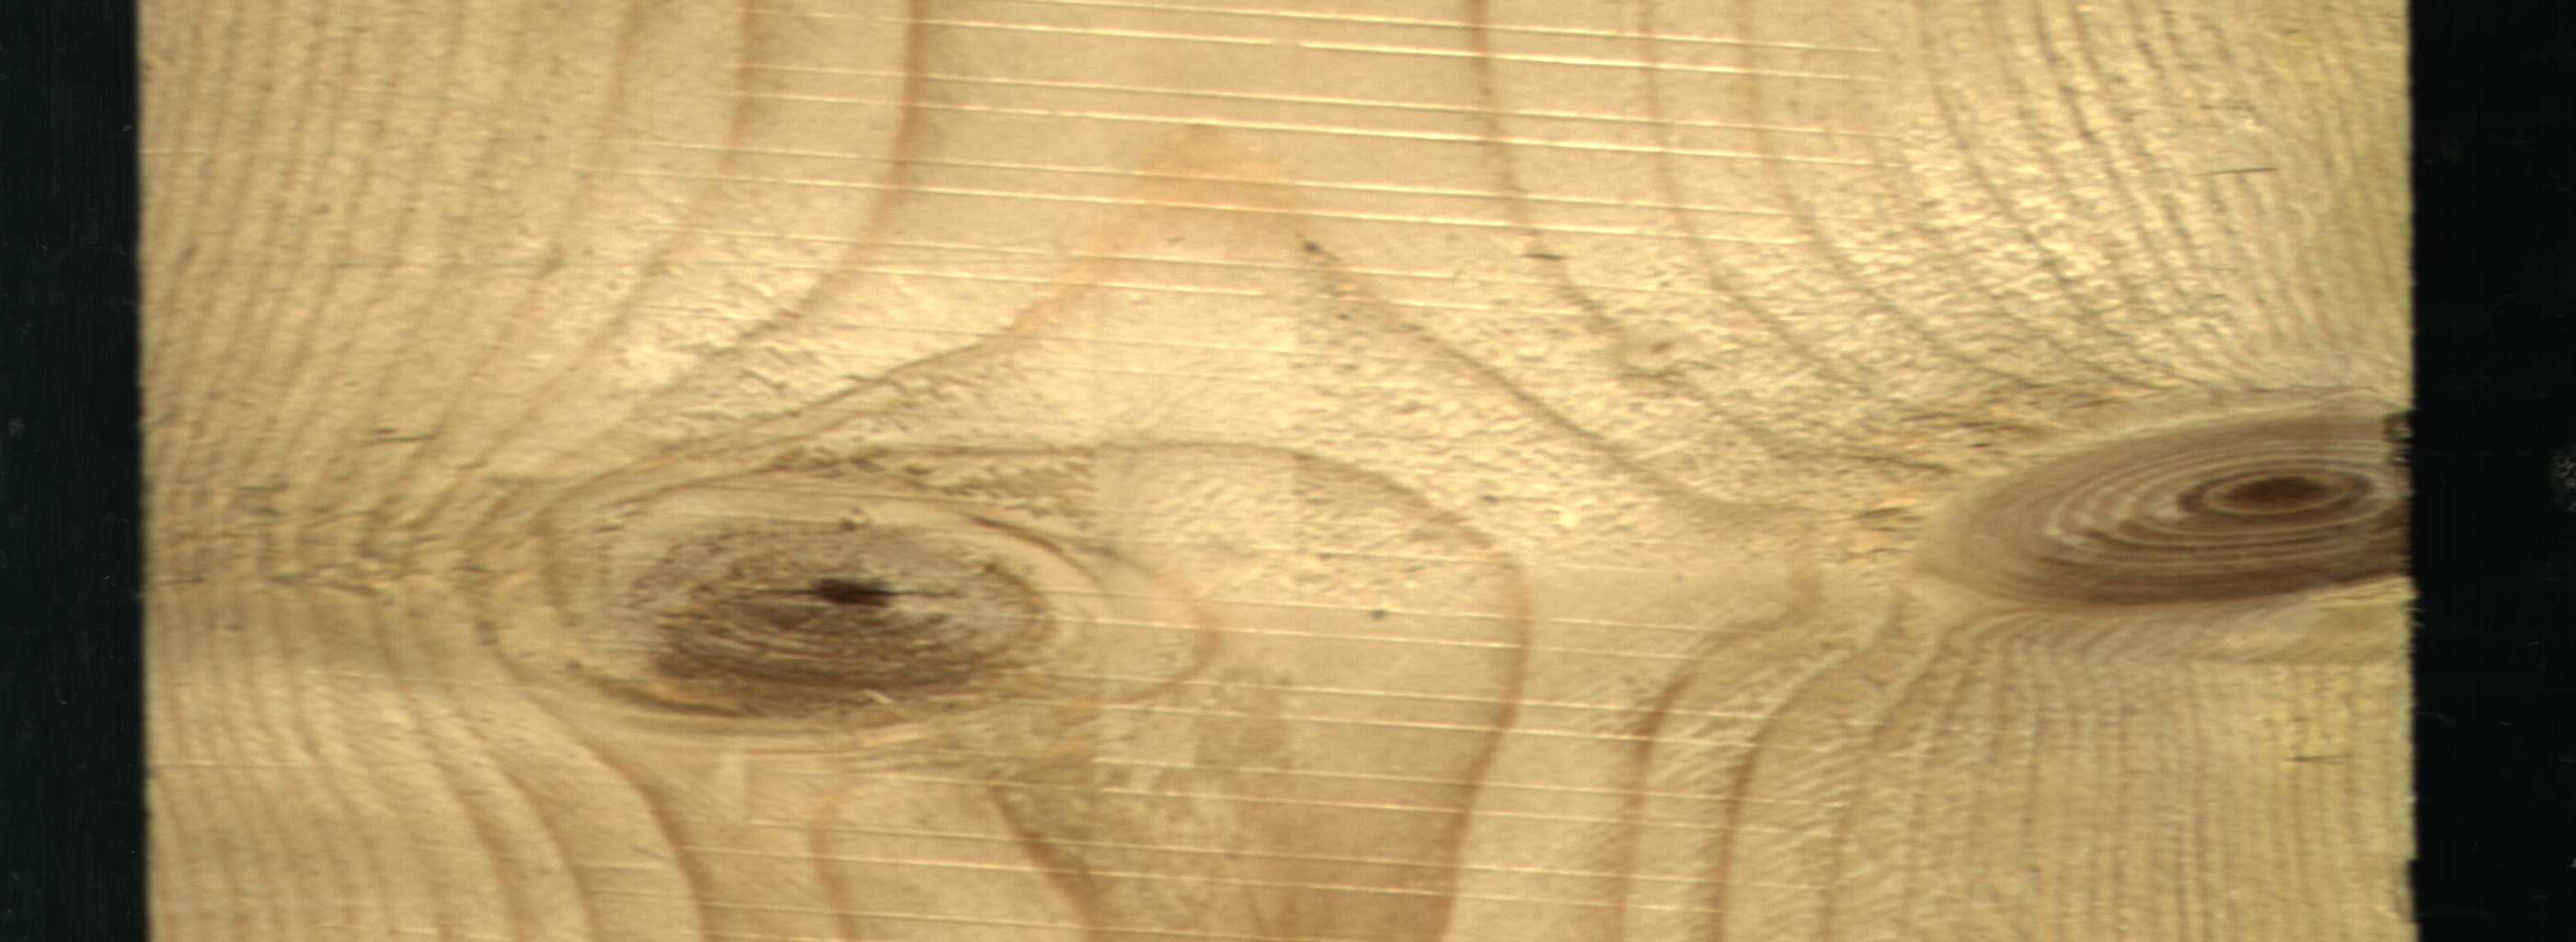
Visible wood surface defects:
Live_Knot
Live_Knot